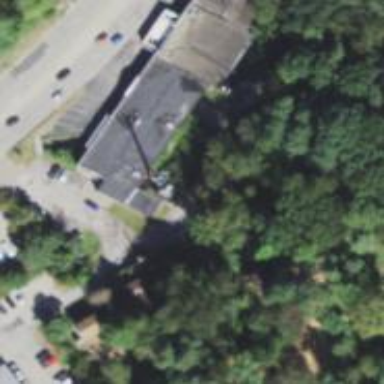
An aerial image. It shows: Service building with communication mast tower.